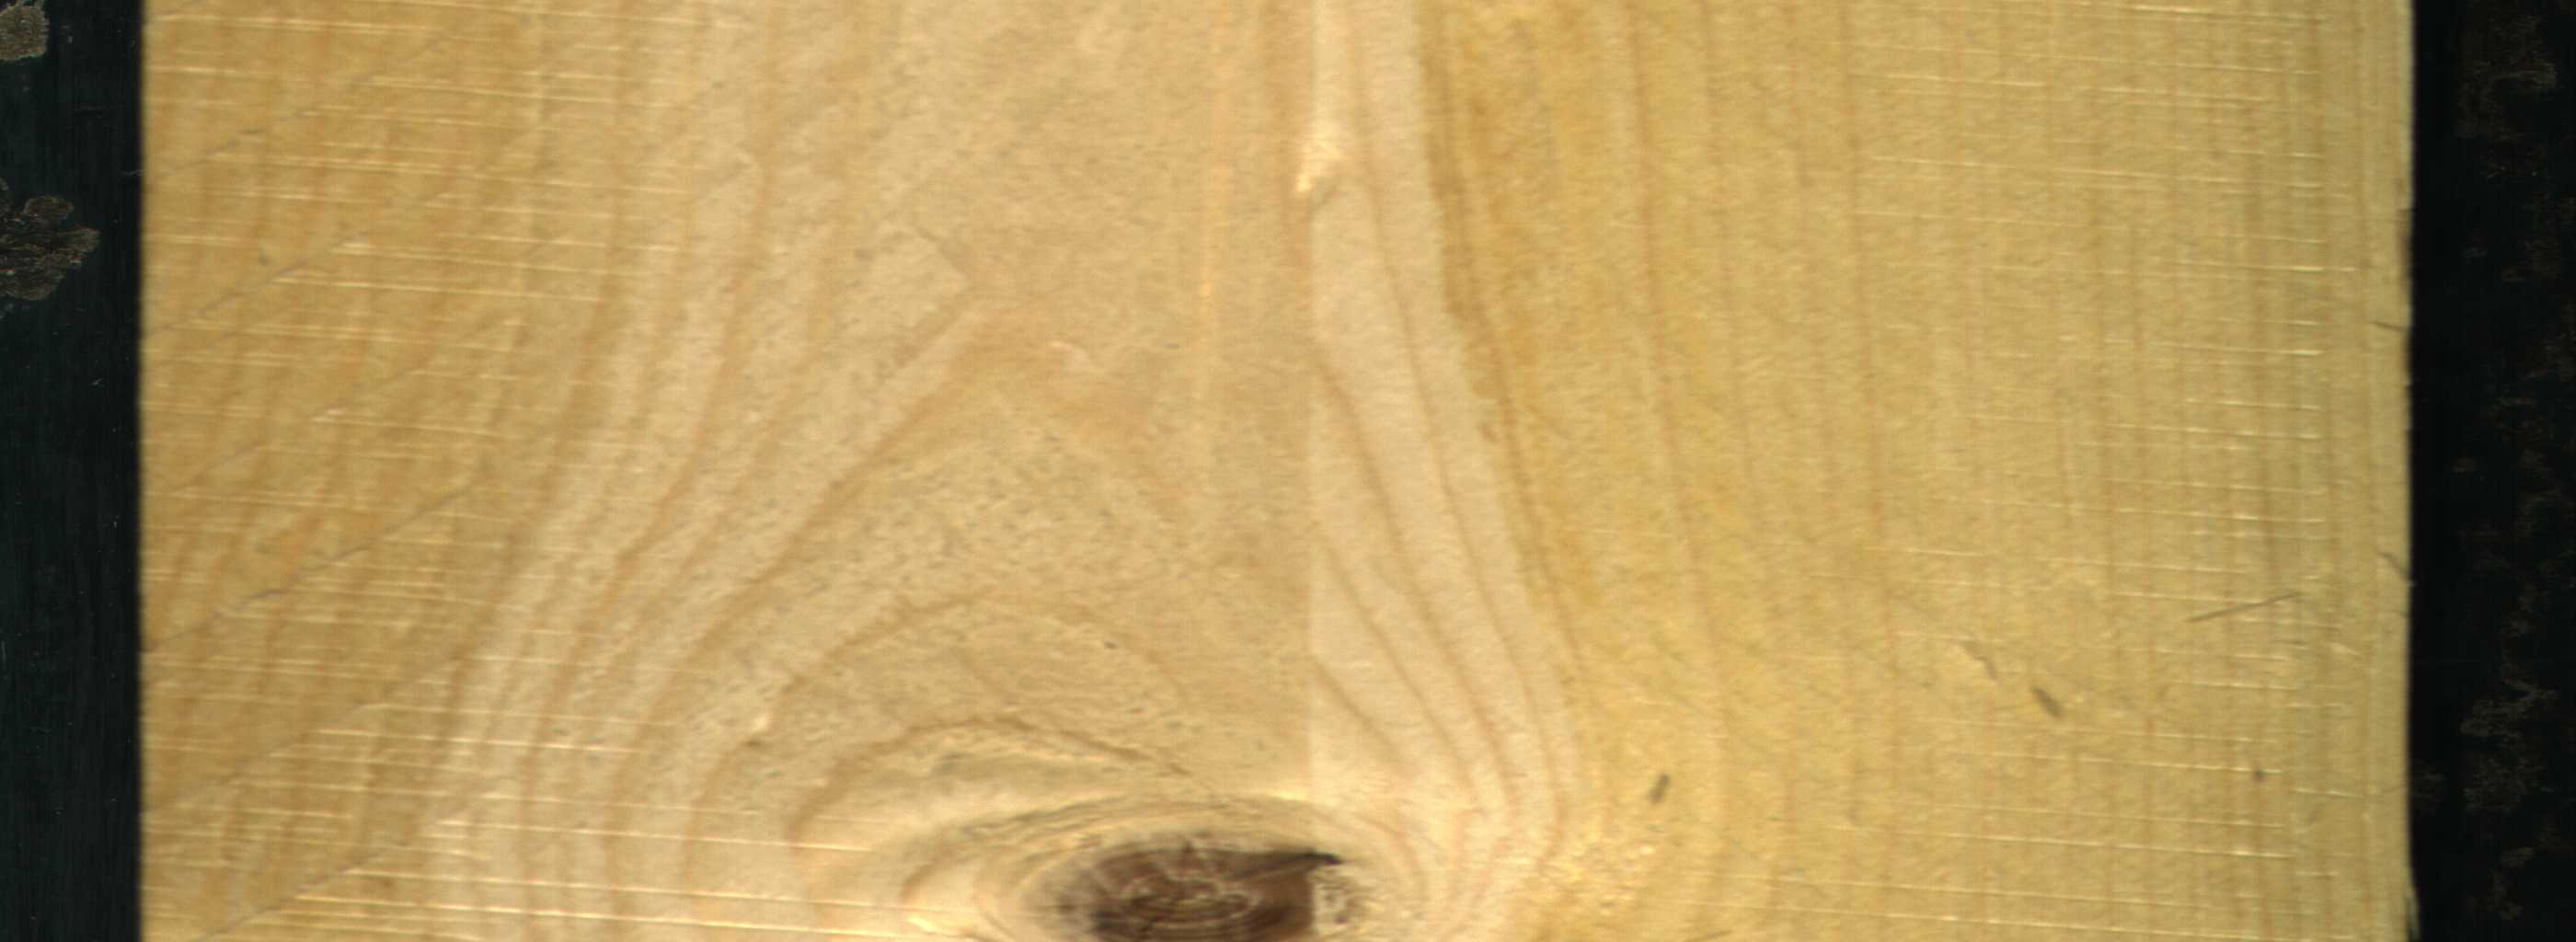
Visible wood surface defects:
Dead_Knot